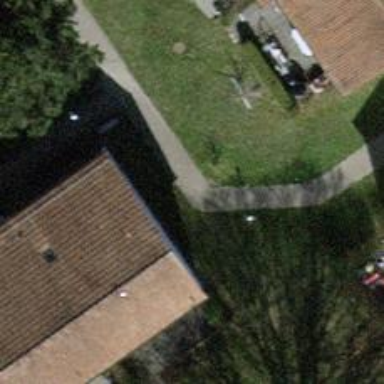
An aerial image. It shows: Paved footway.